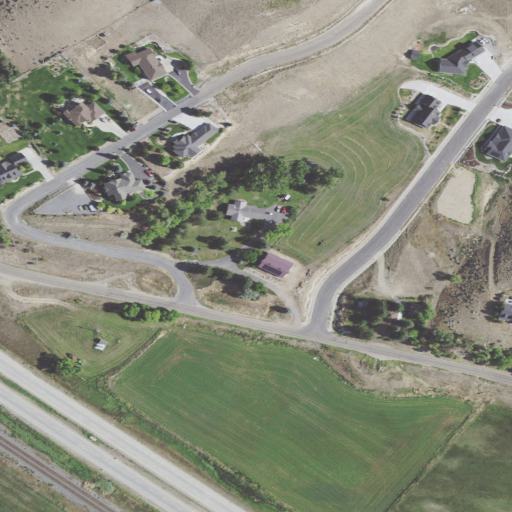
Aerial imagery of valley in Utah named Big Hollow containing shrub, open development, low intensity development, cultivated crops, pasture, medium intensity development, woody wetlands, herbaceous wetlands, and deciduous forest